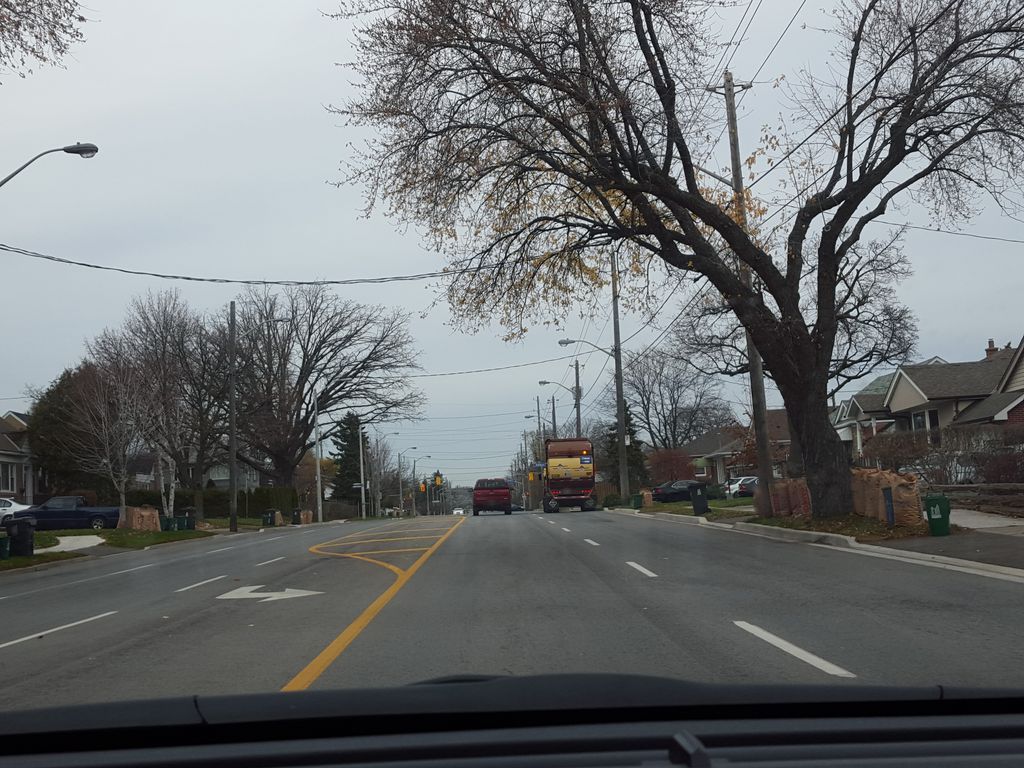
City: toronto